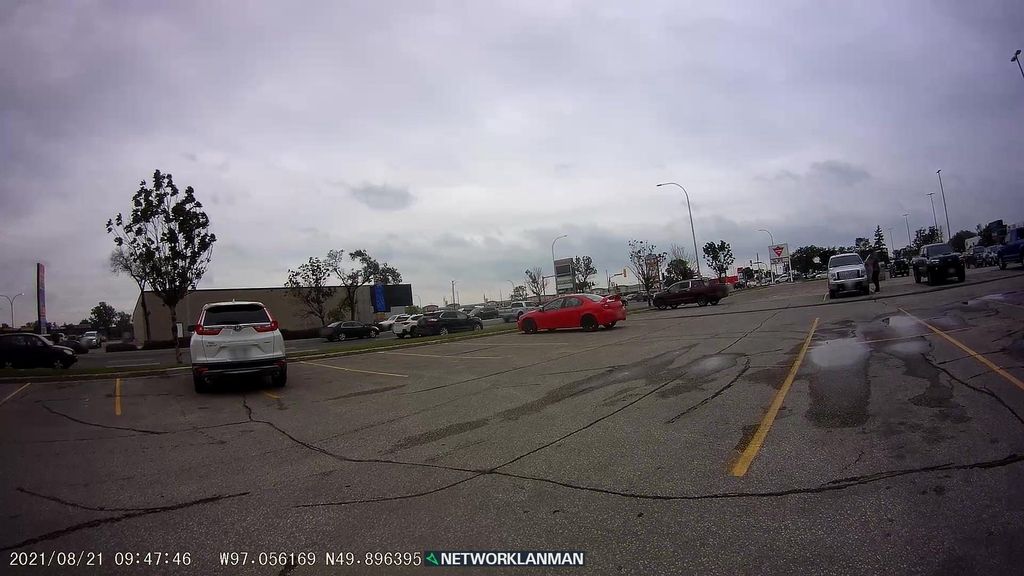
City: winnipeg